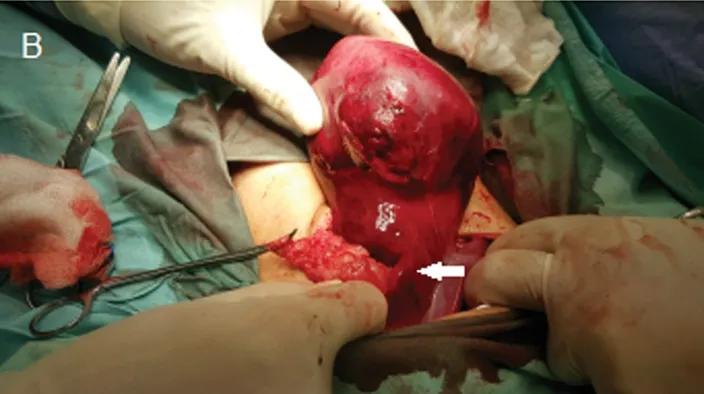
B
) The liver lobe regaining normal color after untwisting the pedicle (white arrow).
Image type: medical_photograph (other_medical_photograph)